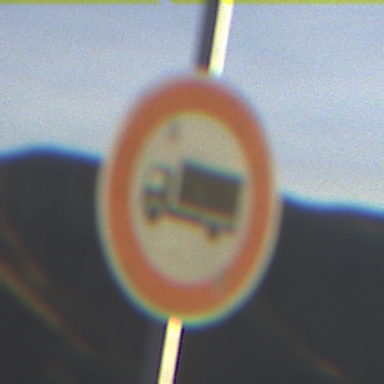
Verkehrszeichen: VerbotFuerKraftfahrzeugeUeberDreiKommaFuenfTonnen
Umgebung: Outdoor, Nature
Tageszeit: SunriseSunset
Wetter: PartlyCloudy
Licht: Natural
Jahreszeit: NotSpecified
Kontrast: HighContrast